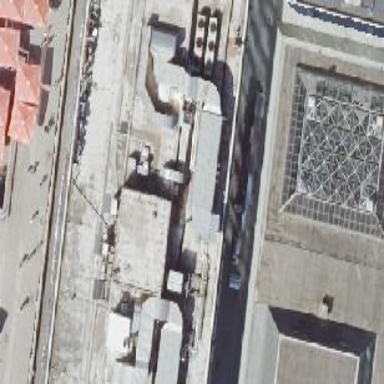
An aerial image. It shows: Building part with flat roof.